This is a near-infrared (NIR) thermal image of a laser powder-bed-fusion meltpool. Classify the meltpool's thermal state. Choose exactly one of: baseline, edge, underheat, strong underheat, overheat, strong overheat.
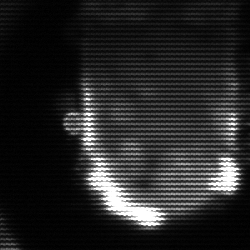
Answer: baseline